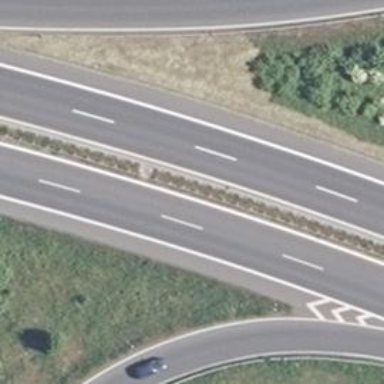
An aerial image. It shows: Asphalt trunk motorway.